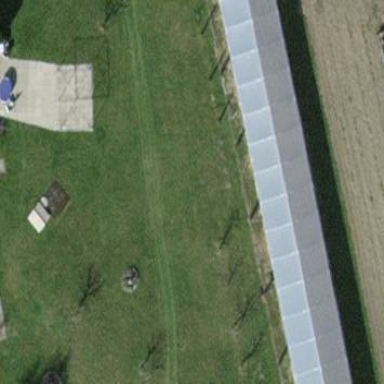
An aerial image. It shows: Farm auxiliary building.